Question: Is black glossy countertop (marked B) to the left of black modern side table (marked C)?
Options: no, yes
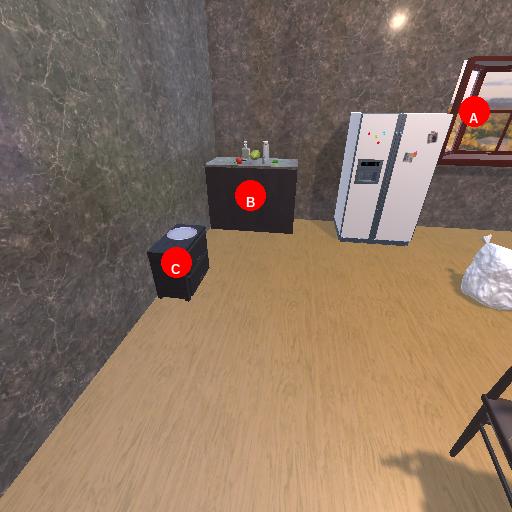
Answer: no